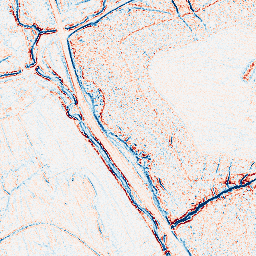
Category: edge_preserving
Decomposition family: bilateral
Decomposition parameters: d: 5
sigma_color: 75
sigma_space: 75
Upsampling method: quadratic
Upsampling parameters: scale: 2
Upsampling scale: 2